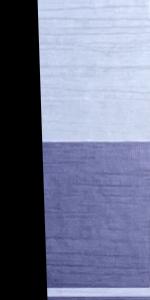
Label: Empty